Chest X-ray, PA view. Patient: 64 years old, sex M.
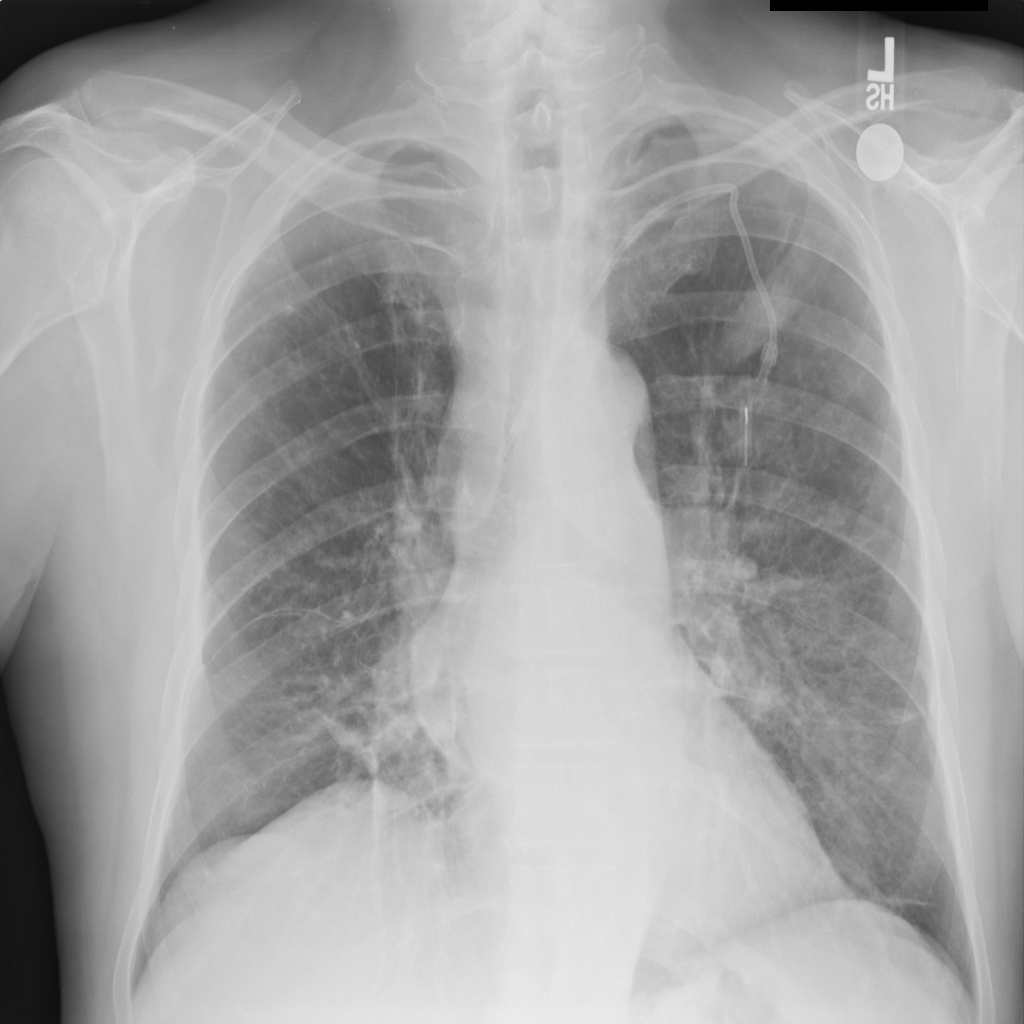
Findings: No Finding